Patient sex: M
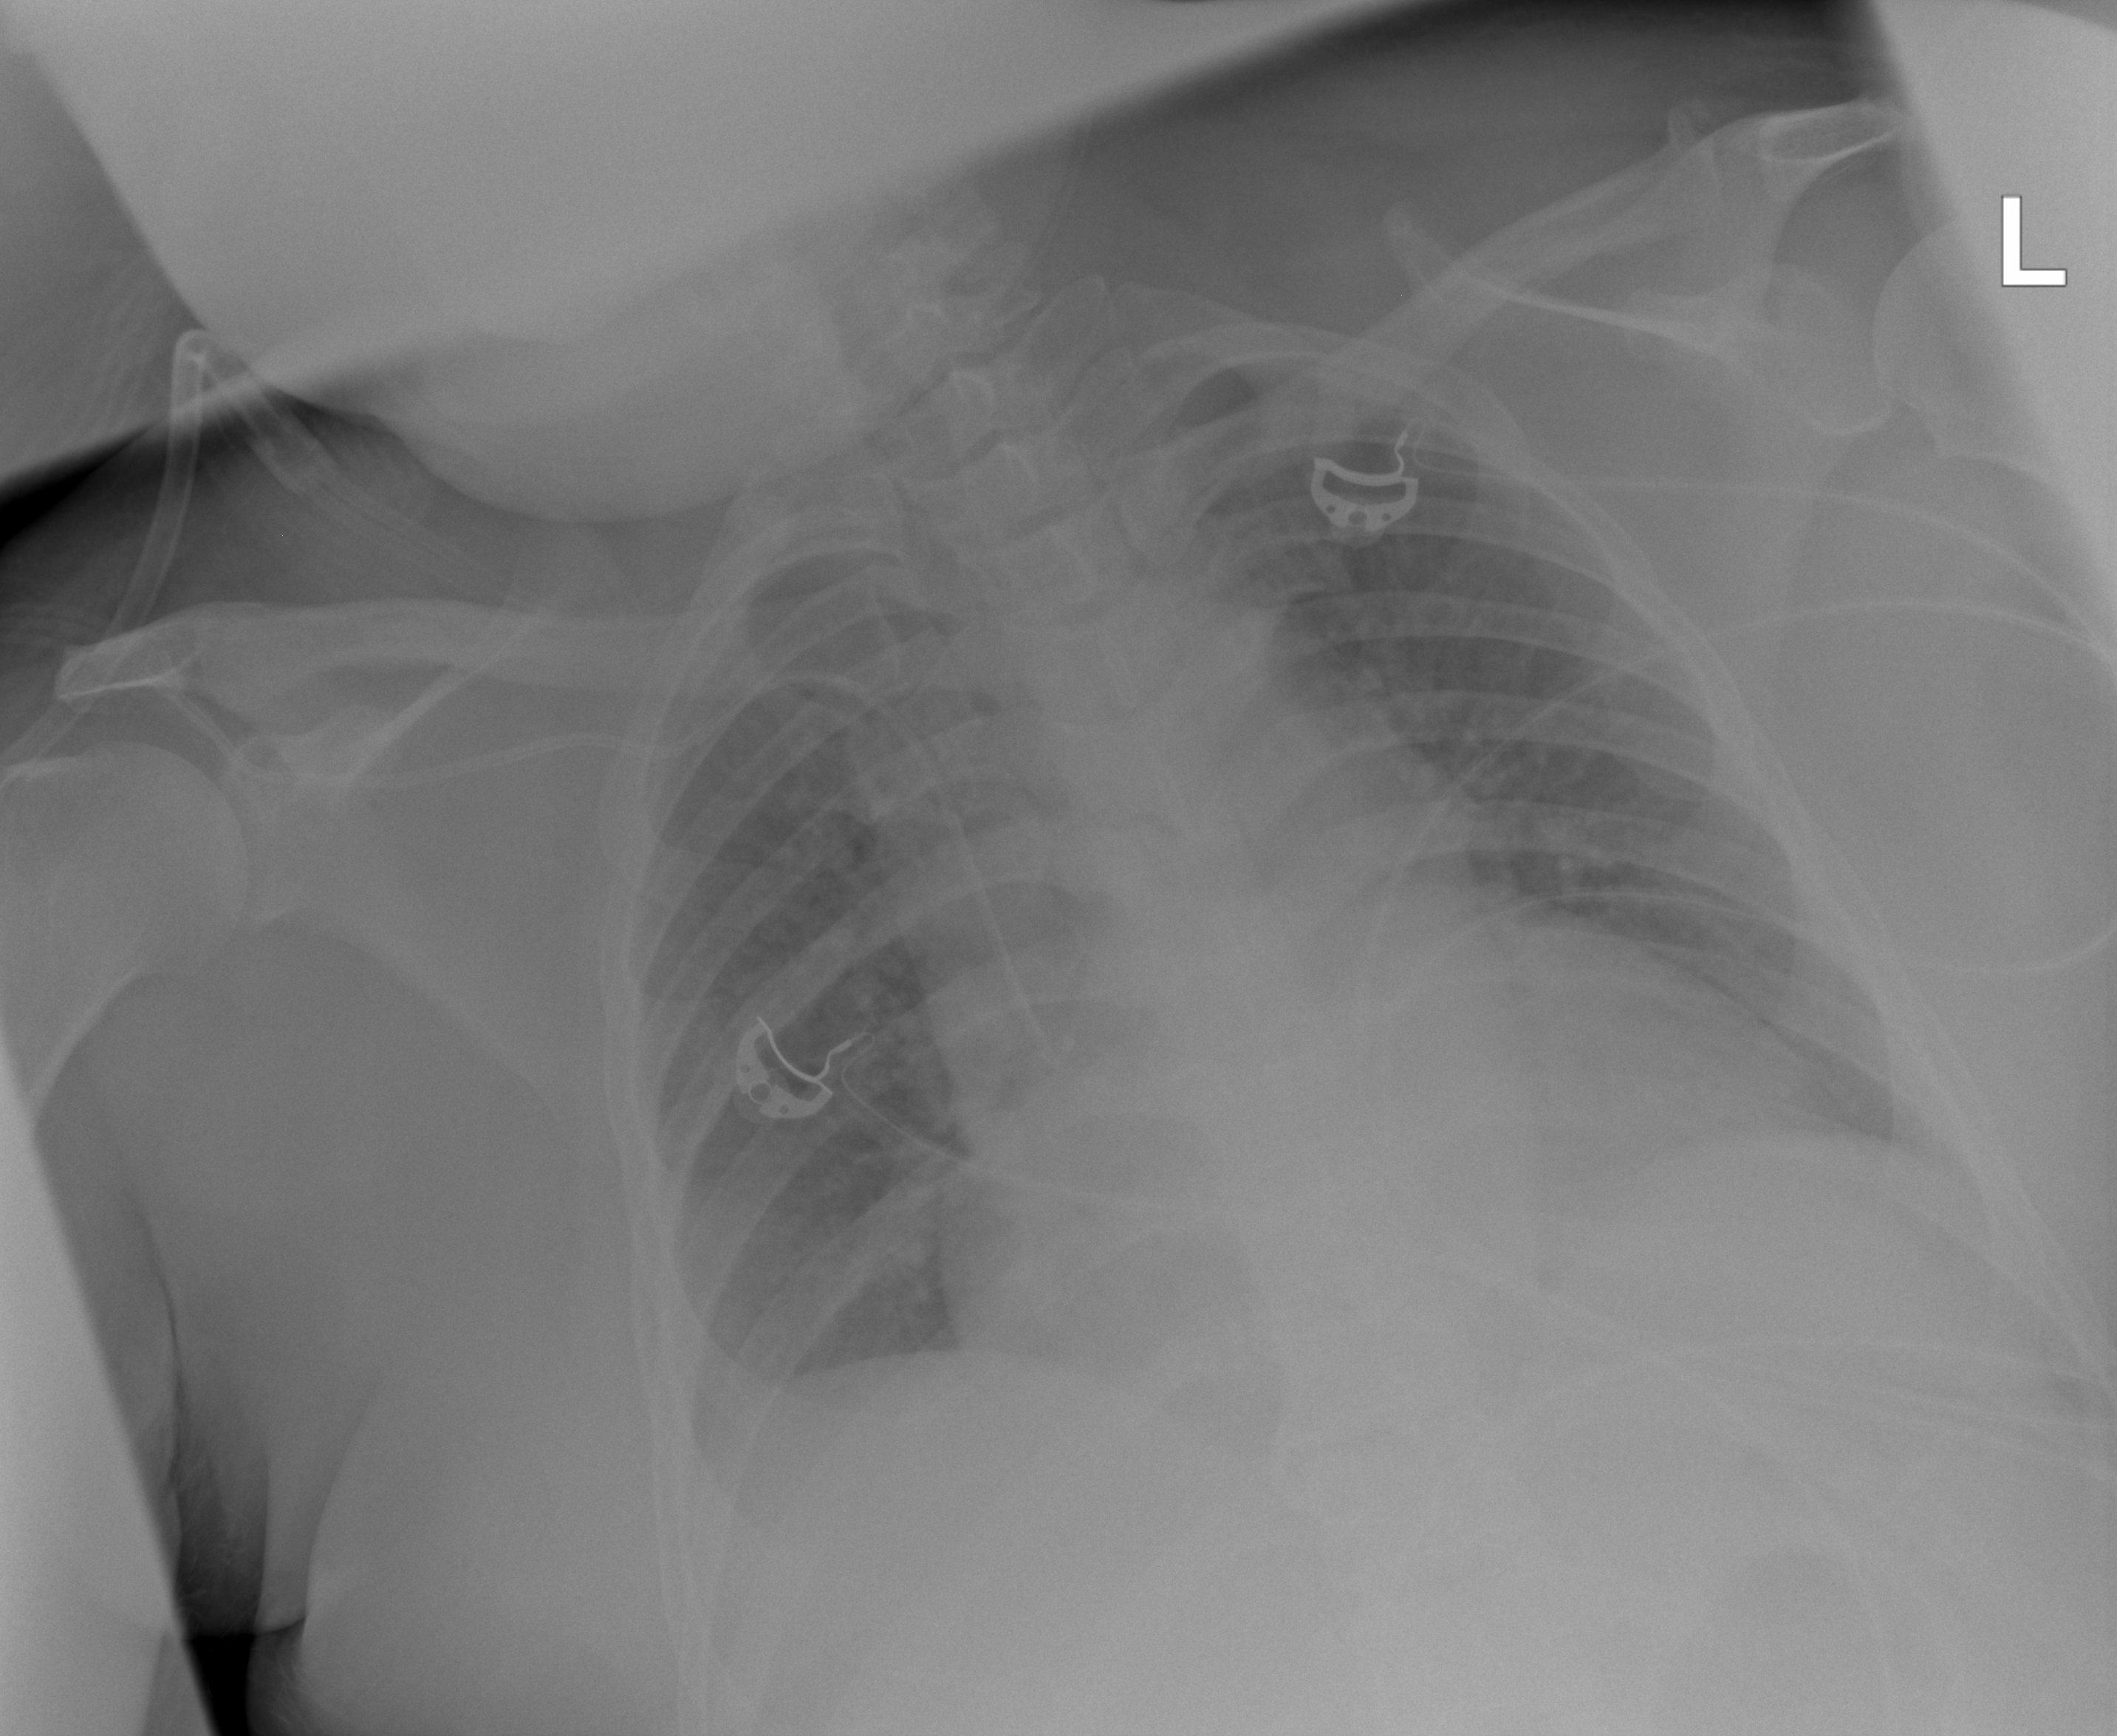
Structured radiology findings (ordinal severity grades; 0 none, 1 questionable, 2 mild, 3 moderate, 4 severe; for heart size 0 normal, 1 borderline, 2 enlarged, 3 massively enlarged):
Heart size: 2
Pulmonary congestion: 2
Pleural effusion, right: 2
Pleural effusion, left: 2
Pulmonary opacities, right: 0
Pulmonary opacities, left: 0
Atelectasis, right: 2
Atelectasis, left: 2